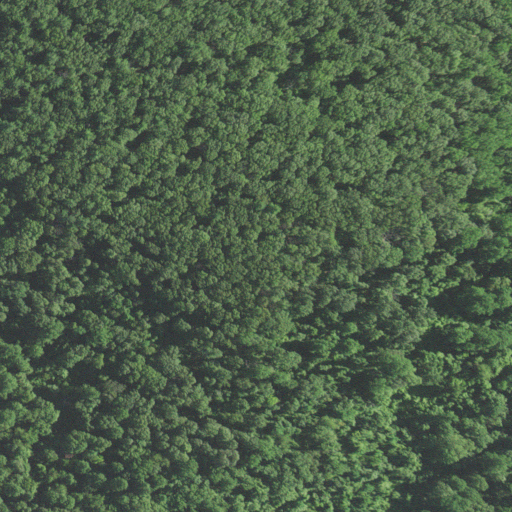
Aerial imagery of mountain in Virginia named Little Yellow Mountain containing deciduous forest and mixed forest